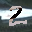
Label: 2